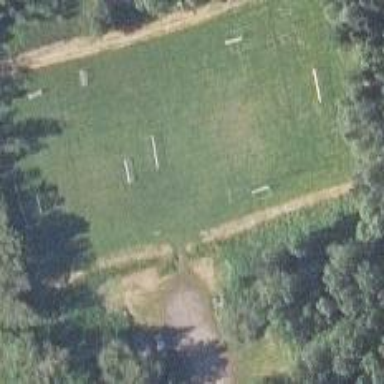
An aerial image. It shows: Soccer pitch for leisure land activities.